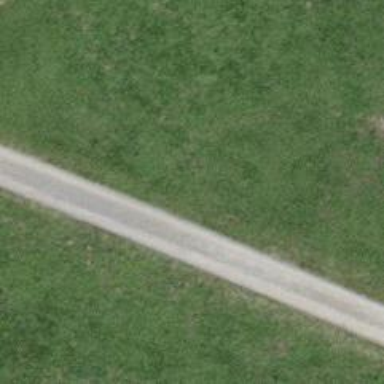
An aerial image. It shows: Gravel track road.